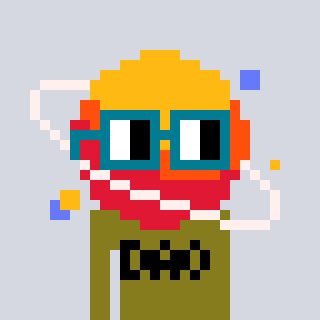
a pixel art character with square dark green glasses, a saturn-shaped head and a gunk-colored body on a cool background